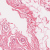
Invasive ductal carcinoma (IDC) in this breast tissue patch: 0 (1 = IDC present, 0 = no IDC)